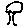
Label: tree